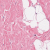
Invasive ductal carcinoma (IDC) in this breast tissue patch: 0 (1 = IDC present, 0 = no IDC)